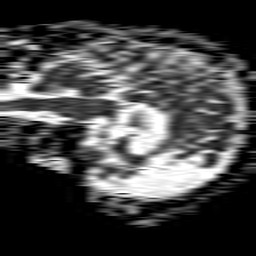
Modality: ADC
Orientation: sagittal
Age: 78
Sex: male
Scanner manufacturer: philips
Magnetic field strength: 1.5 T
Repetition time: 4.6 s
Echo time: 0.08631 s